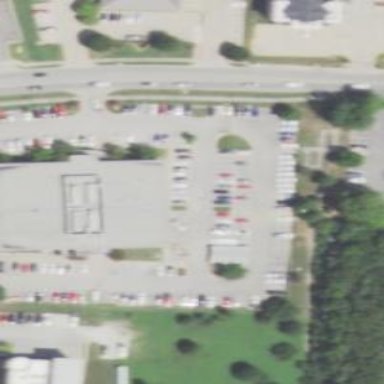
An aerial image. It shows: Commercial building.